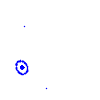
Particle: electron